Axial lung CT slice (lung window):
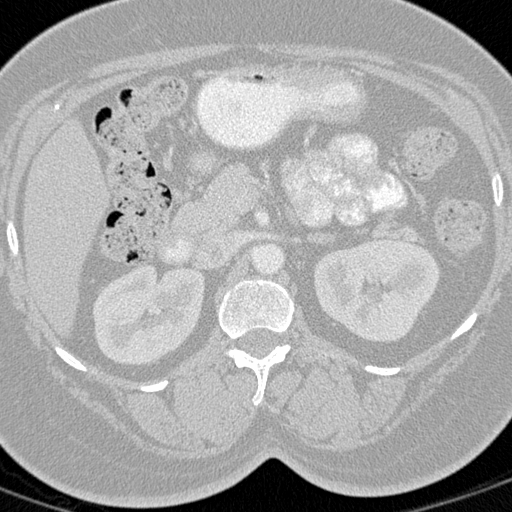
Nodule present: no